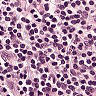
Metastatic tissue present: no